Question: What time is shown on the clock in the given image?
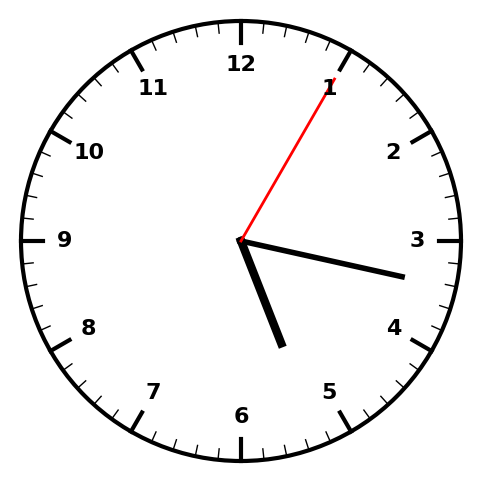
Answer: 05:17:05